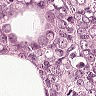
Metastatic tissue present: yes